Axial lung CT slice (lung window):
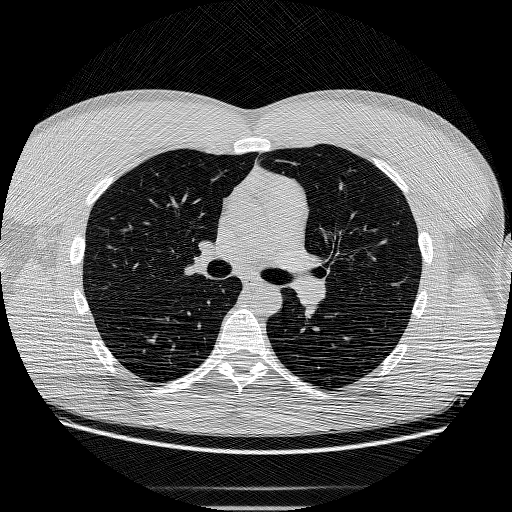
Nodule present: no